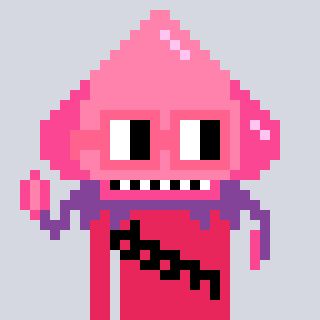
a pixel art character with square pink glasses, a squid-shaped head and a redpinkish-colored body on a cool background